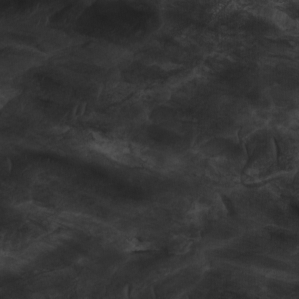
Label: non_frost